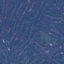
Land use / land cover: Residential